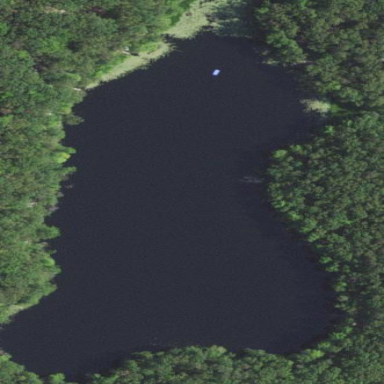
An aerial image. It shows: Serene lake.